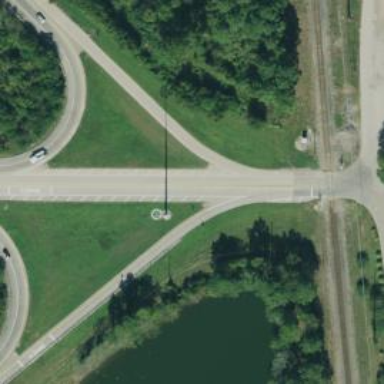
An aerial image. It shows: Secondary link road.